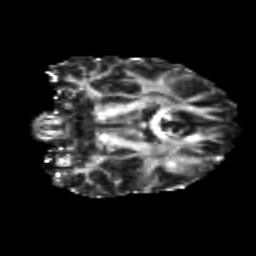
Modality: FA
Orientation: coronal
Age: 28
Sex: female
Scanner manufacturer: siemens
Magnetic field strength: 3 T
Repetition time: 3.5 s
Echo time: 0.104 s